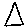
Label: triangle